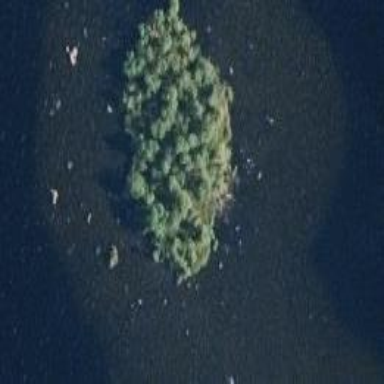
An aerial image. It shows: Islet.